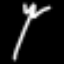
Label: fork